Question: When working on an HTML email signature, I wrote basic HTML for four linked images.
'''
<a href="http://www.dwightfund1.com">
<img src="https://dwight.app.box.com/representation/file_version_28131628265/image_2048/1.png?shared_name=x116s7oza2gydr9tmlqgv7oad349y885" width="40" height="40" alt="capture"/>
</a>
<a href="http://www.dwightfund2.com">
<img src="https://dwight.app.box.com/representation/file_version_28131627701/image_2048/1.png?shared_name=97bbaqds6wg6up5ip12a5t55lts7mnd4" width="40" height="40" alt="capture" border="0">
</a>
<a href="http://www.dwightfund3.com">
<img src="https://dwight.app.box.com/representation/file_version_28131629073/image_2048/1.png?shared_name=w9ucedcax4fmcw3lelwl9rhgdbhyqvo4" width="40" height="40" alt="capture"/>
</a>
<a href="http://www.dwightfund4.com">
<img src="https://dwight.app.box.com/representation/file_version_28131628619/image_2048/1.png?shared_name=a3t36efnz0cs3kmcza2an0wehrnczu48" width="40" height="40" alt="capture"/>
</a>
'''
When I view the code in my browser these weird lines appear next to the images like below:

Why are these lines there any how can I remove them?
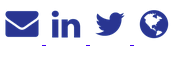
Answer: They could be the link's default 'text-decoration: underline' in the spaces between the images.
If this is for an E-Mail client (that don't support CSS style sheets), you'll probably have to do something like
'''
<a style="text-decoration: none" href="http://www.dwightfund4.com">
'''